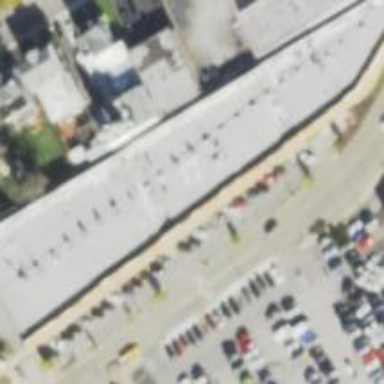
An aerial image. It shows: Swimming pool shop.